Interaction volume radius: 5 \u00c5
Interaction volume height: 20 \u00c5
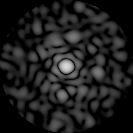
Disorder parameter: 0.867